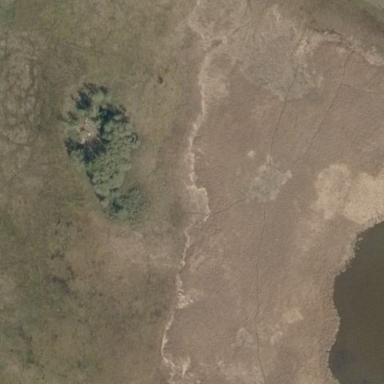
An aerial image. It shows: Marshy wetland area.